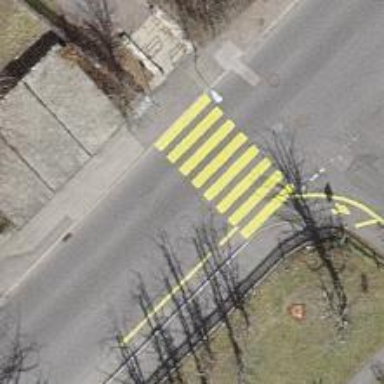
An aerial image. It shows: Marked zebra crossing on the road.